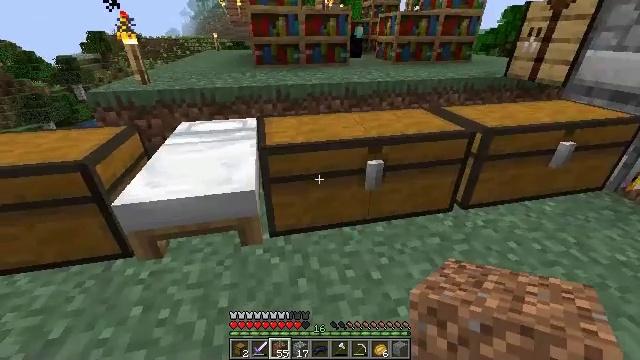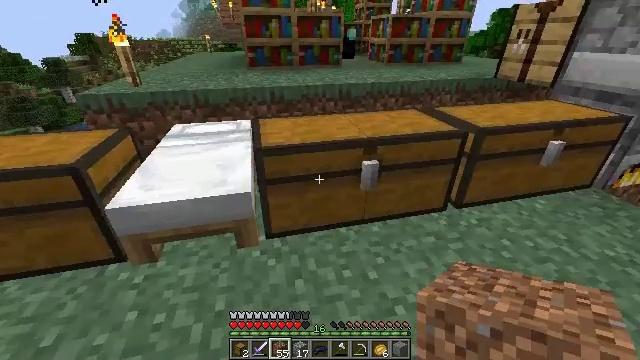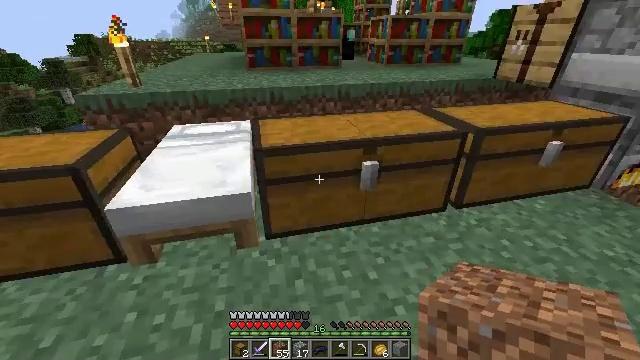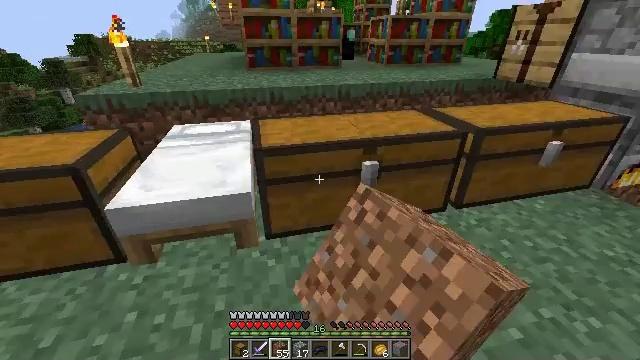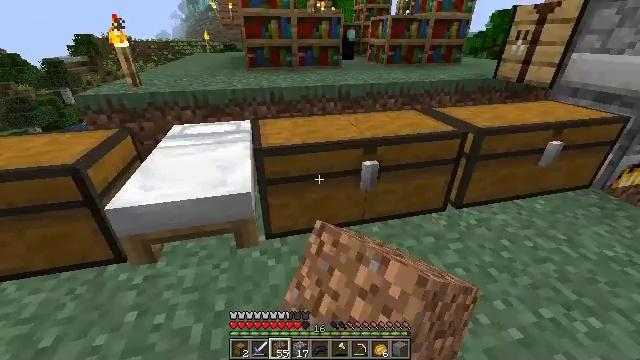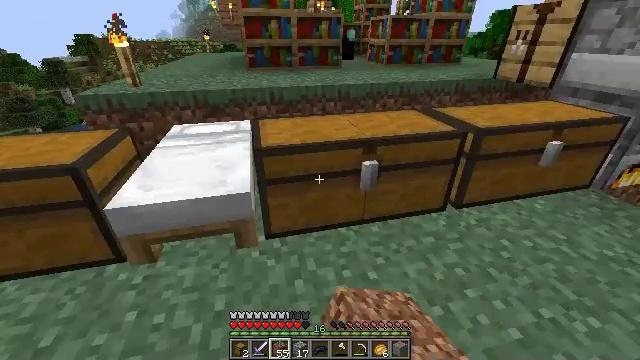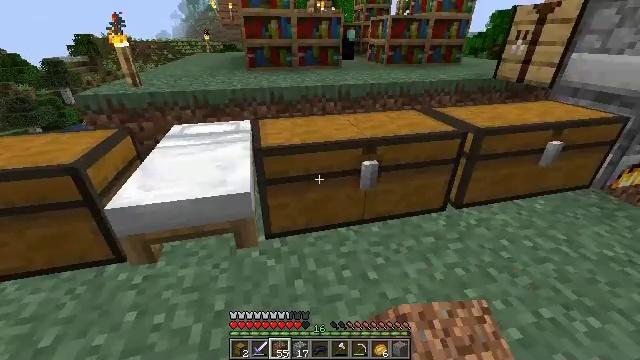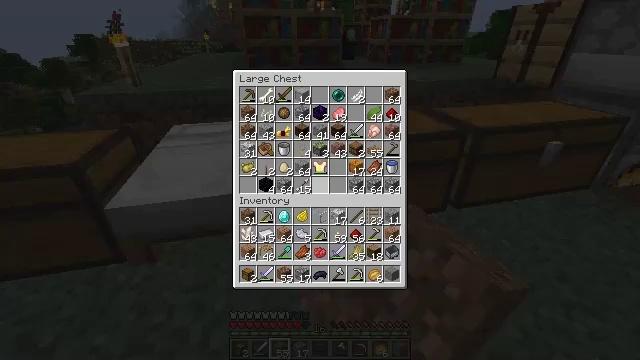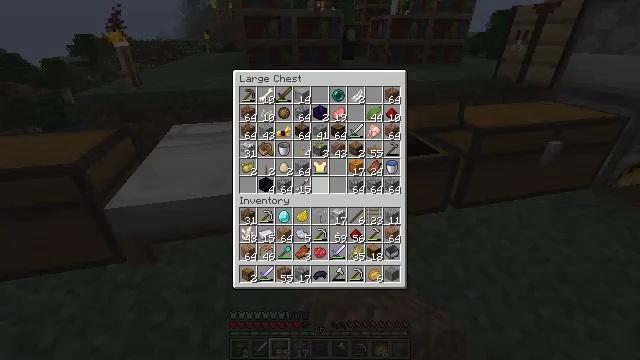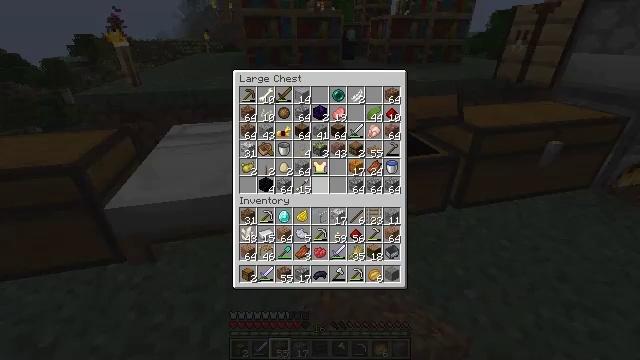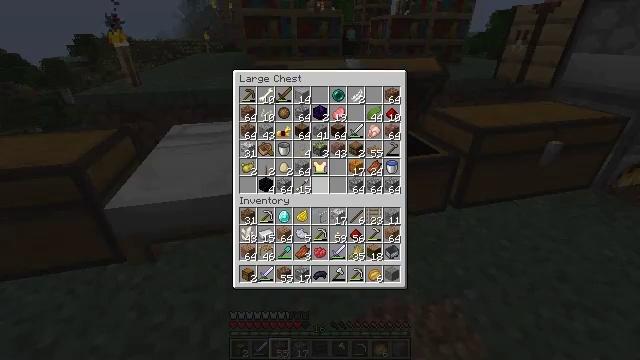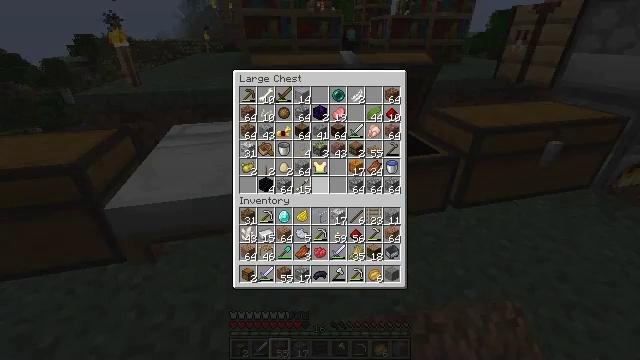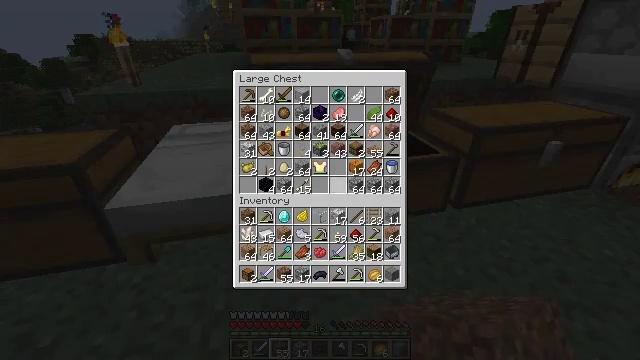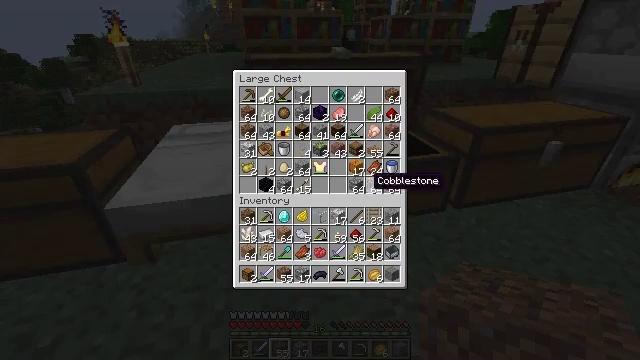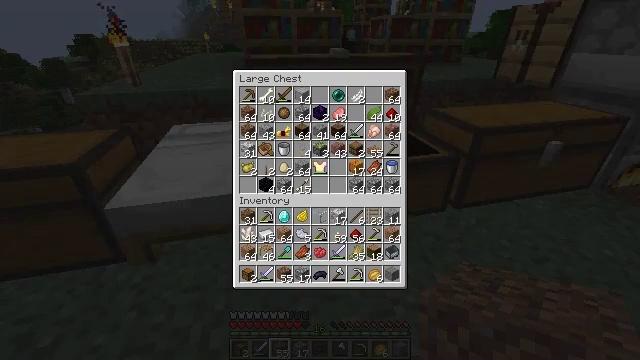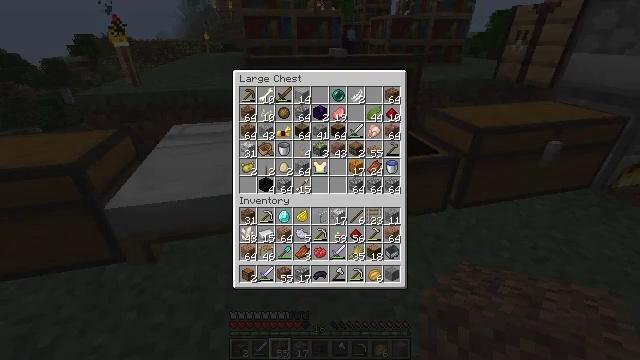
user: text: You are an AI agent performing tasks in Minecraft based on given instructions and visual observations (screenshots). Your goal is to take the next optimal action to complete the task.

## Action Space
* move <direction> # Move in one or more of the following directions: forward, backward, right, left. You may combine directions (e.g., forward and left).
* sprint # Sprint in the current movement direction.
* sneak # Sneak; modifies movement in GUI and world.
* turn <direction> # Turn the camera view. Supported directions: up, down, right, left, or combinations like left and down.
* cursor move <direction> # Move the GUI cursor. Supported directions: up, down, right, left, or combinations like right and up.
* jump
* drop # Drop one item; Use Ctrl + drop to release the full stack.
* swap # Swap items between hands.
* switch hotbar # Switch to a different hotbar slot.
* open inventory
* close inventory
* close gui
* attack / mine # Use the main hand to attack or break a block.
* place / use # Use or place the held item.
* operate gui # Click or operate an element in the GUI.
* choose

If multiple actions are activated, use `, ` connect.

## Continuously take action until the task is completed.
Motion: motion action
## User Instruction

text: Craft a jungle trapdoor.
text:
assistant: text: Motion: turn right
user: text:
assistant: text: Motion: use / place
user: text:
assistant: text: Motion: use / place
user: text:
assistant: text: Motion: use / place
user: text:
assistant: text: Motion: use / place
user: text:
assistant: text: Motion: use / place
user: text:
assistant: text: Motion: open gui
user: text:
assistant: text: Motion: no_op
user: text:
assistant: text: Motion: no_op
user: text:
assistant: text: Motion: no_op
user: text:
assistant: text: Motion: no_op
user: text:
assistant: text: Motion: no_op
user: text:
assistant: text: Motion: cursor move right and down
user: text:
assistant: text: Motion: cursor move right
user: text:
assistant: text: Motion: cursor move right
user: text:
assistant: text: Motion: sneak
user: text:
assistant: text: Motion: sneak
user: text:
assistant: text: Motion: sneak, cursor move down
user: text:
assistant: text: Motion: sneak, cursor move down
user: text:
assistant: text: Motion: sneak, cursor move down
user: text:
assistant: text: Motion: sneak
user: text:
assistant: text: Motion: sneak
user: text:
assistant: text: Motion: sneak, cursor move left
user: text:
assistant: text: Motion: sneak
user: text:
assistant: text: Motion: sneak
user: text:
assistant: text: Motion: sneak
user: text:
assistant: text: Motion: sneak
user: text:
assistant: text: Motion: sneak
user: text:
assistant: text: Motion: sneak, operate gui
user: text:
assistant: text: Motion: sneak, operate gui